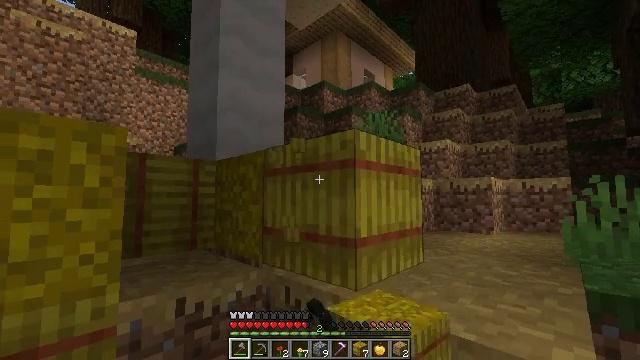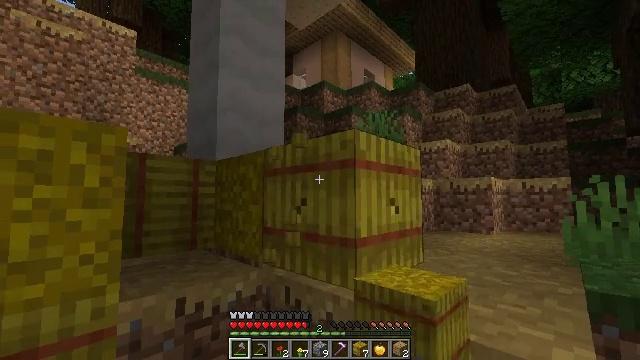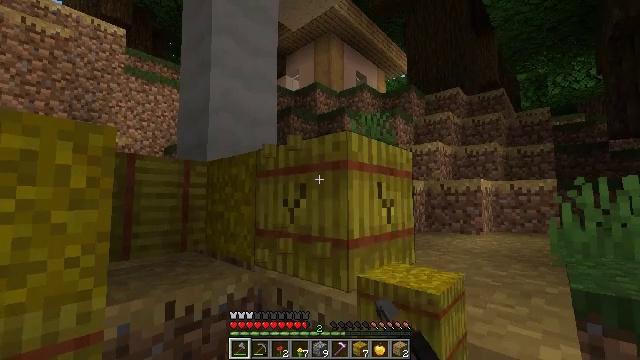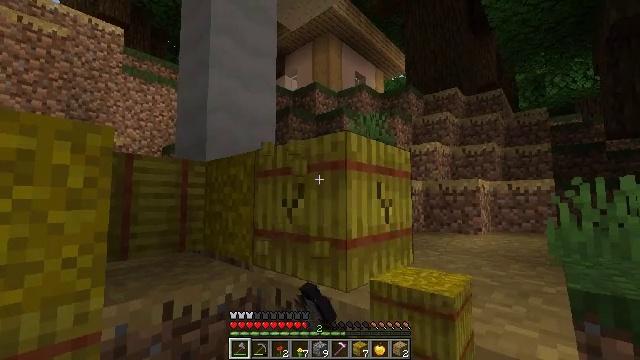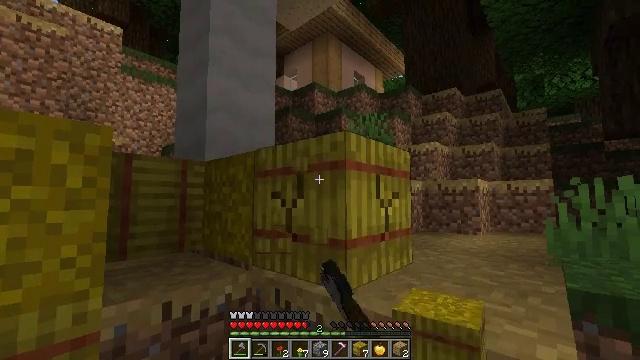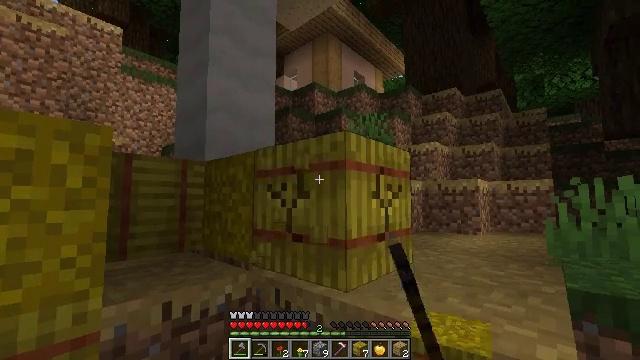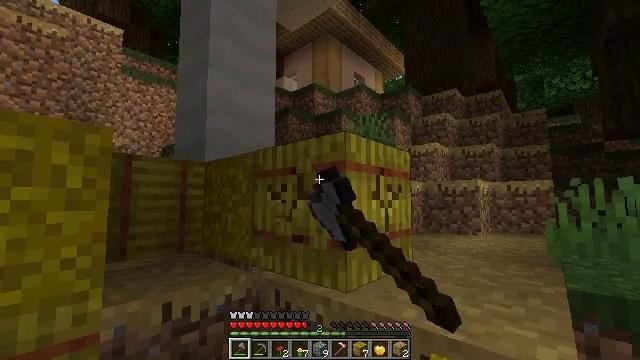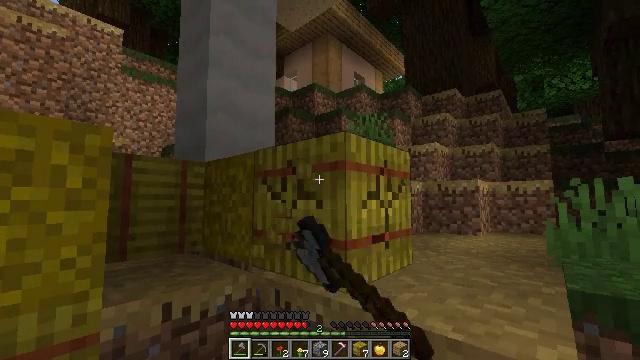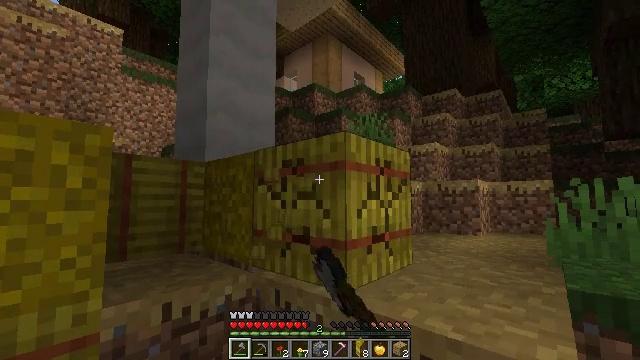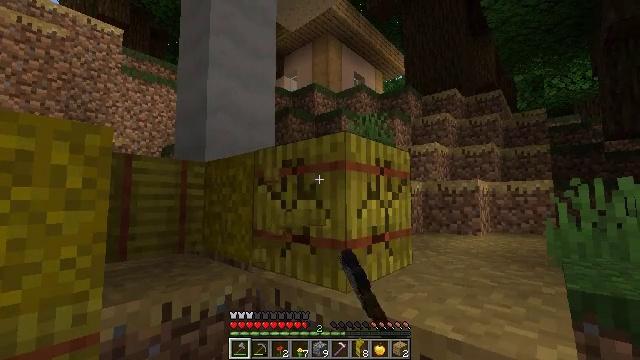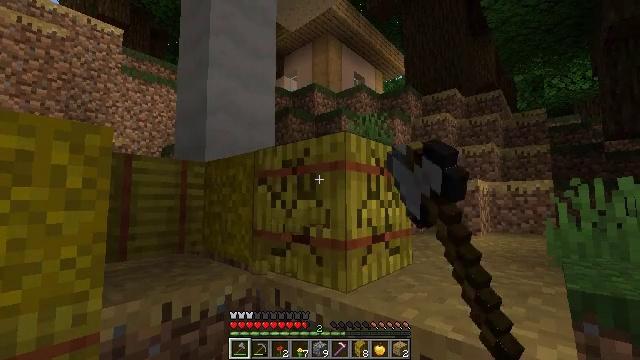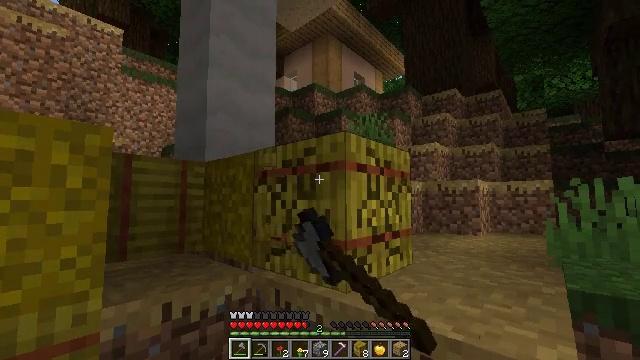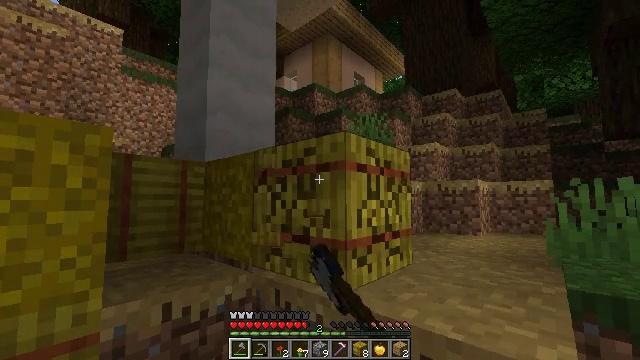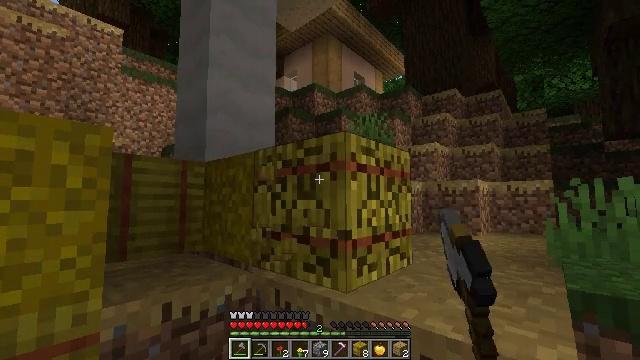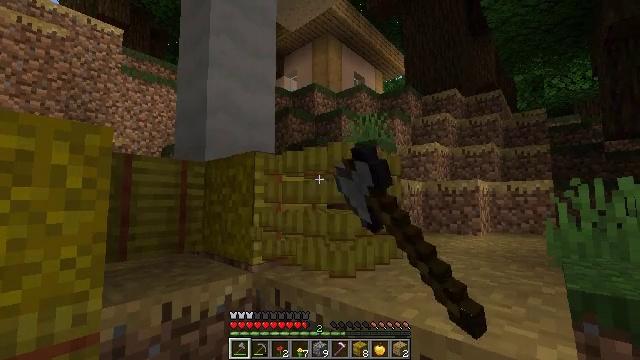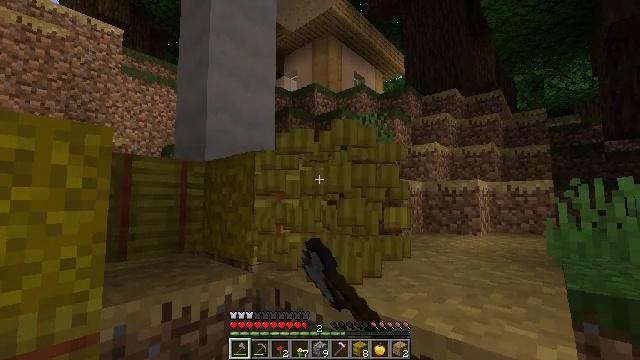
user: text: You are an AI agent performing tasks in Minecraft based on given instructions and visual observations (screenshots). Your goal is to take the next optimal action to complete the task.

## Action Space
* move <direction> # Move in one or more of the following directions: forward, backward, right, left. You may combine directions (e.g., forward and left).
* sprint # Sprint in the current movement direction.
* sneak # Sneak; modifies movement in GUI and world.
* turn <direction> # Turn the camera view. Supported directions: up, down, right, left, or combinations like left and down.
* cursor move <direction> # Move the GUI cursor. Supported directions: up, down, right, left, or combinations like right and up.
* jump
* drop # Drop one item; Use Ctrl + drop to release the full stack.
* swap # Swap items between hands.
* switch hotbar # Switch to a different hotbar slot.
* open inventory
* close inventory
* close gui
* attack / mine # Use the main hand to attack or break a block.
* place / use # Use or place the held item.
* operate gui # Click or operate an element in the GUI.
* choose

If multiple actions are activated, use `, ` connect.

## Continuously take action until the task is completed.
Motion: motion action
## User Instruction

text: Collect a hay block for crafting.
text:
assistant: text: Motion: attack / mine
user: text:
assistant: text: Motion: turn right, attack / mine
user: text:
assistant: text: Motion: attack / mine
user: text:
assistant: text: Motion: attack / mine
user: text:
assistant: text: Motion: attack / mine
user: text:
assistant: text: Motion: attack / mine
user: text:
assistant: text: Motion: attack / mine
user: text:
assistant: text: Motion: attack / mine
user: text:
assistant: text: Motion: attack / mine
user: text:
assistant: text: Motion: attack / mine
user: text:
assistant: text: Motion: attack / mine
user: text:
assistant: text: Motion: attack / mine
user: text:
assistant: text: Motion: attack / mine
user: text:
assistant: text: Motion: attack / mine
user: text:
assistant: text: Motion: attack / mine
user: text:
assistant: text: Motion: attack / mine
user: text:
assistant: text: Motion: attack / mine
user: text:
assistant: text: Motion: attack / mine
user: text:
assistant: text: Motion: attack / mine
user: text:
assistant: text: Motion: turn left and down, attack / mine
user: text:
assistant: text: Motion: turn left and down, attack / mine
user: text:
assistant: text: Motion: attack / mine
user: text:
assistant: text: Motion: attack / mine
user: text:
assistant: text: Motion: attack / mine
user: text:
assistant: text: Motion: attack / mine
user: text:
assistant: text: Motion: attack / mine
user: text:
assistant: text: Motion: attack / mine
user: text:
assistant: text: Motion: attack / mine
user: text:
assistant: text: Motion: attack / mine
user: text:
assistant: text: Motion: attack / mine